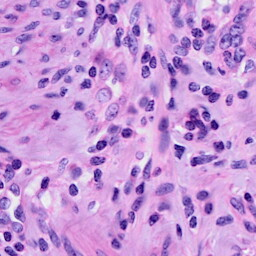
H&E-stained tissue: Cervix